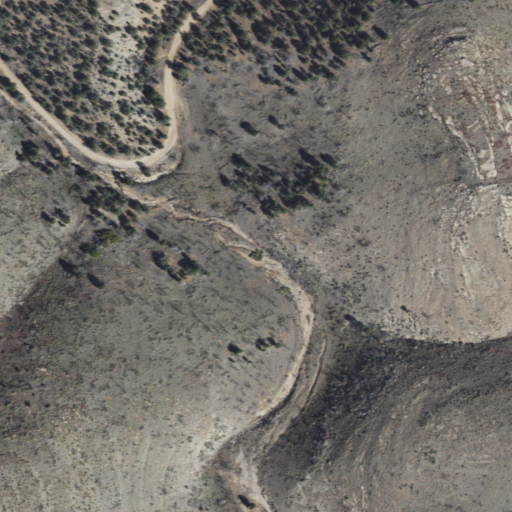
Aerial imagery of valley in Arizona named Shoe Buckle Canyon containing grassland, shrub, and evergreen forest